Interaction volume radius: 5 \u00c5
Interaction volume height: 40 \u00c5
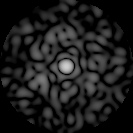
Disorder parameter: 0.8236